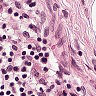
Metastatic tissue present: no